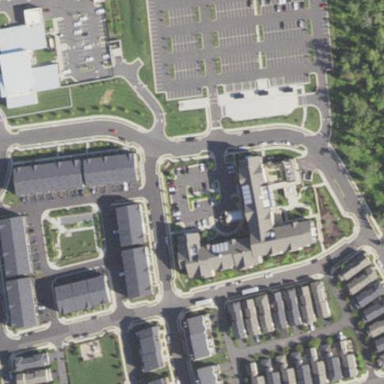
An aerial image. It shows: Residential building.